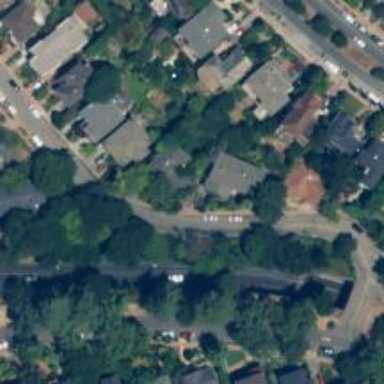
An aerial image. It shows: Residential road with separate asphalt sidewalk.